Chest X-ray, PA view. Patient: 46 years old, sex F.
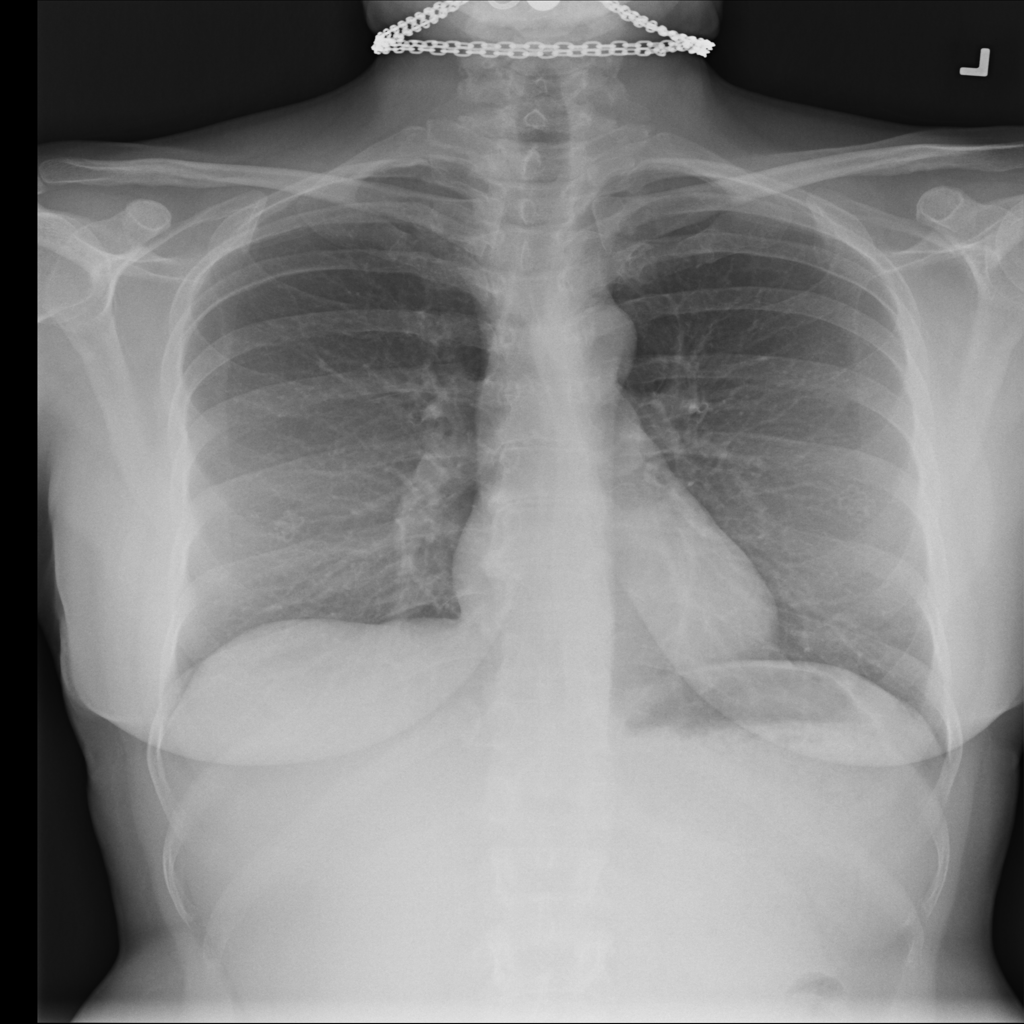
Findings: No Finding